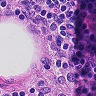
Metastatic tissue present: no